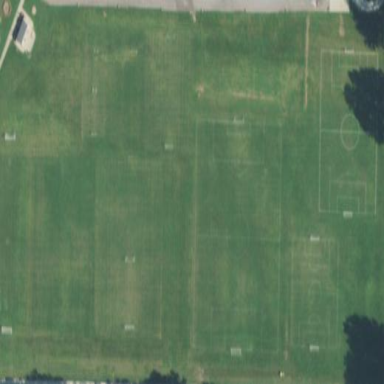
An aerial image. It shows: Soccer pitch for leisureland activities.